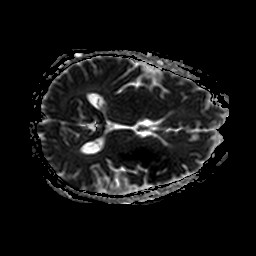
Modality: ADC
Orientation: axial
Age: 51
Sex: male
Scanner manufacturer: philips
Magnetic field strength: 1.5 T
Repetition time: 4.808 s
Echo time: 0.07764 s